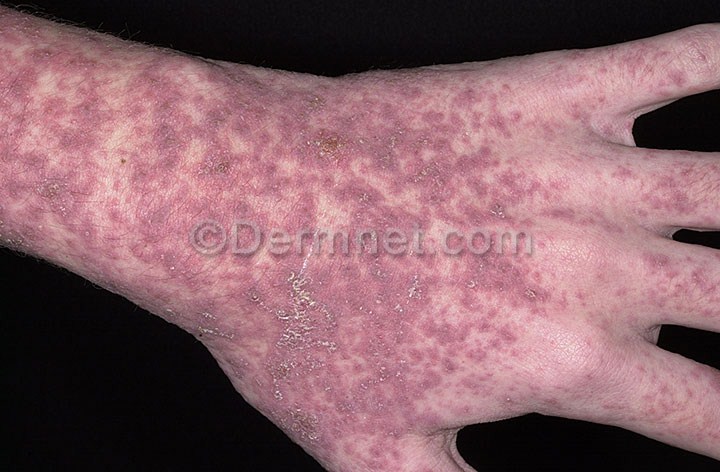
Disease: Psoriasis pictures Lichen Planus and related diseases